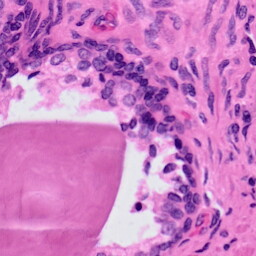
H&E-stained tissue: Prostate